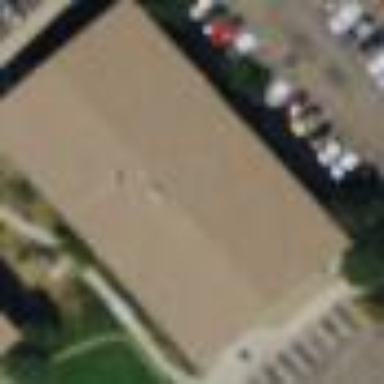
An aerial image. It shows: Office building.